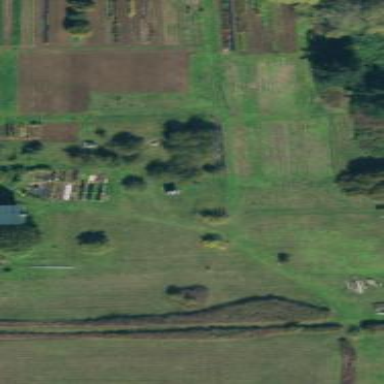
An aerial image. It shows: Orchard.